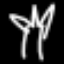
Label: palm tree